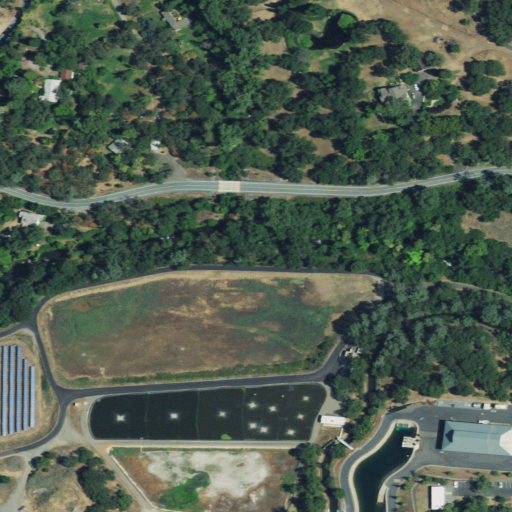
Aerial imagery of valley in California named North Ravine containing evergreen forest, grassland, open development, low intensity development, open water, deciduous forest, shrub, medium intensity development, and high intensity development